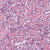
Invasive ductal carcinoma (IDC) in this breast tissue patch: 1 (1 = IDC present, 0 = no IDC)